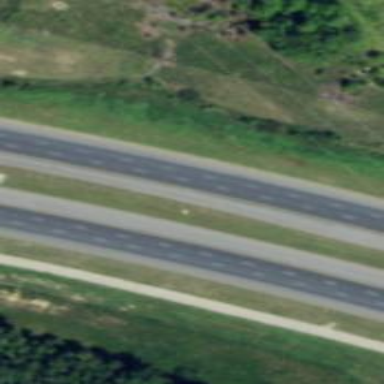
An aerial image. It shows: Asphalt motorway.